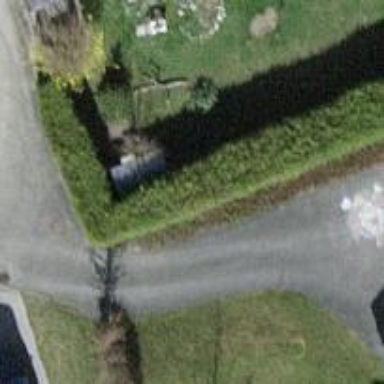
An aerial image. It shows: Hedge barrier.